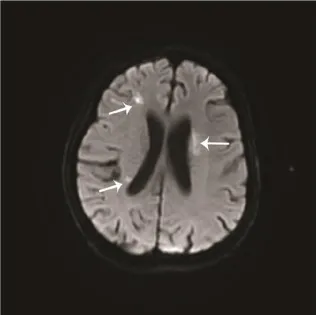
Imageological changes after admission. Repeat DWI after 8 days showed multiple scattered hyperintense areas (C, D) near the lateral ventricles.
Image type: radiology (mri)